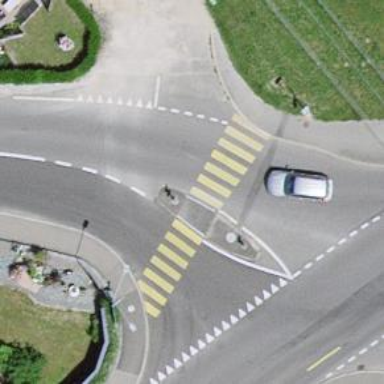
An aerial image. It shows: Uncontrolled zebra crossing with marked island on the road.